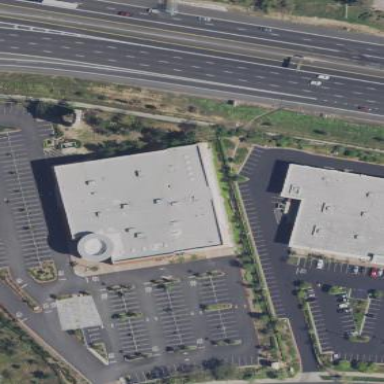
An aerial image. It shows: Fitness center building.